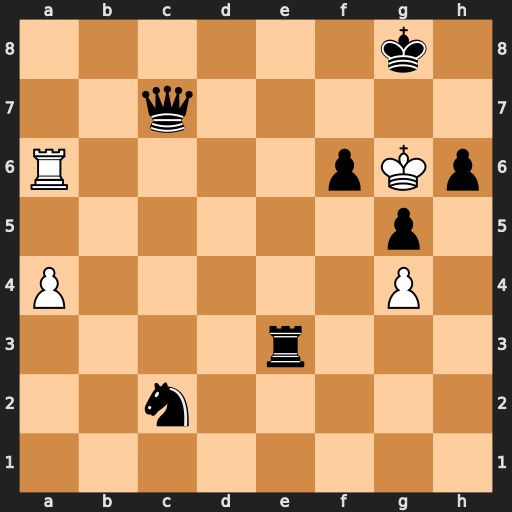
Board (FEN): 6k1/2q5/R4pKp/6p1/P5P1/4r3/2n5/8
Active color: w
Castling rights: -
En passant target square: -
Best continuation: Ra8+ Qd8 Rxd8+ Re8 Rxe8#